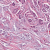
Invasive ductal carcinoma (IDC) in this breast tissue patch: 1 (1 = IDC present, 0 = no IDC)